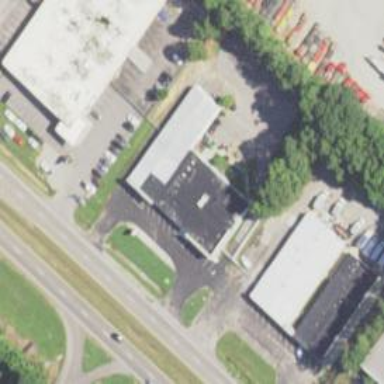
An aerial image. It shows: Commercial building.